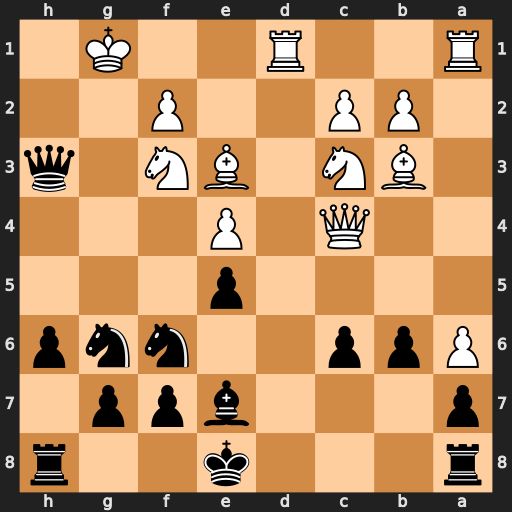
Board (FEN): r3k2r/p3bpp1/Ppp2nnp/4p3/2Q1P3/1BN1BN1q/1PP2P2/R2R2K1
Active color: b
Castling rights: kq
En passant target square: -
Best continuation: O-O Qe2 Ng4 Qf1 Qxf3